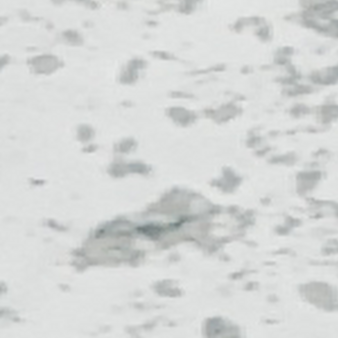
Label: other